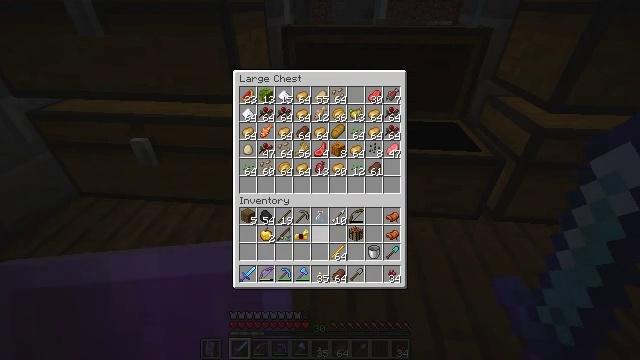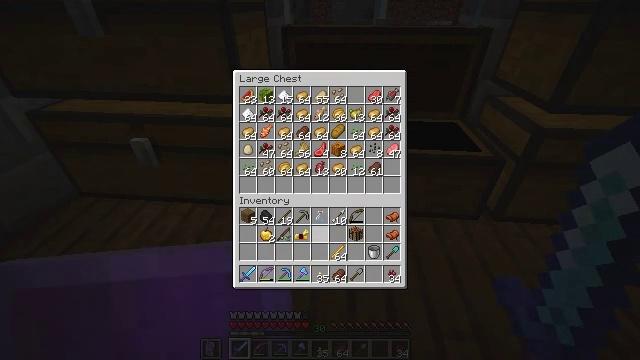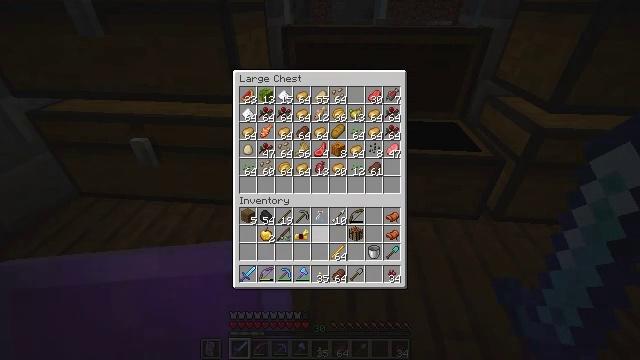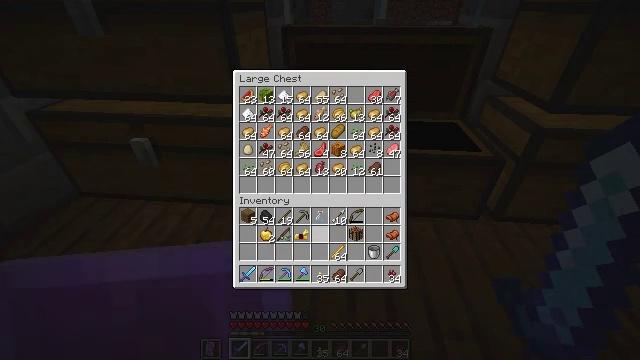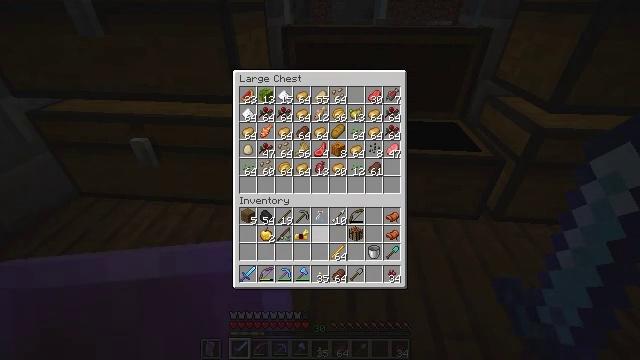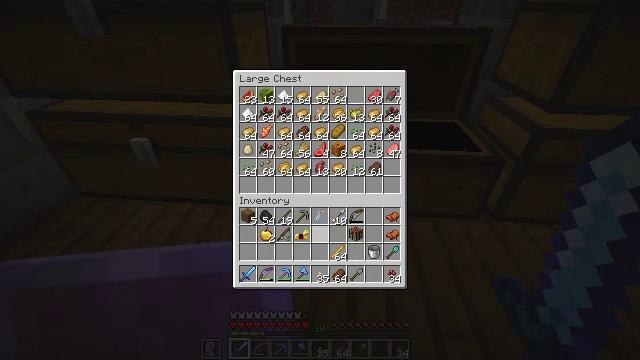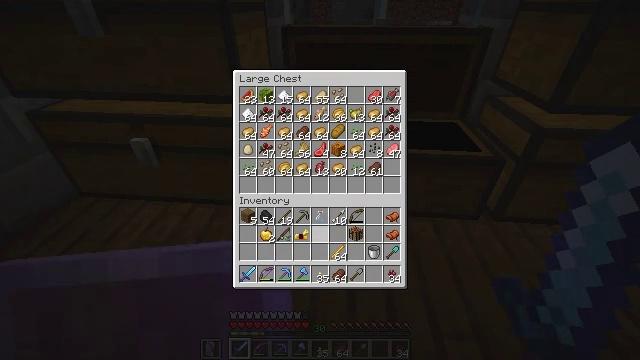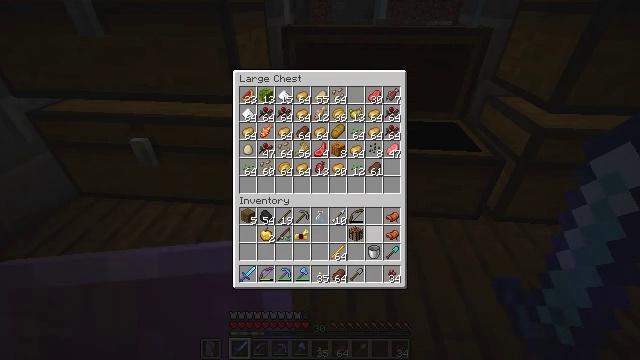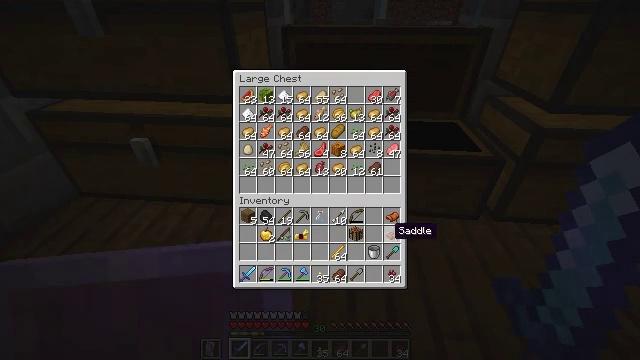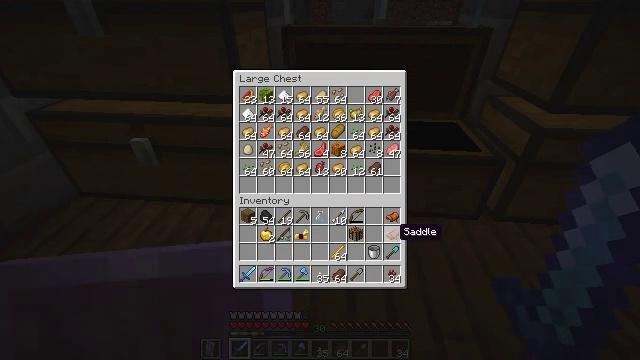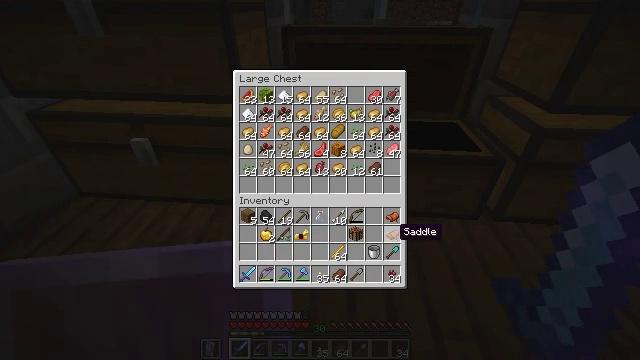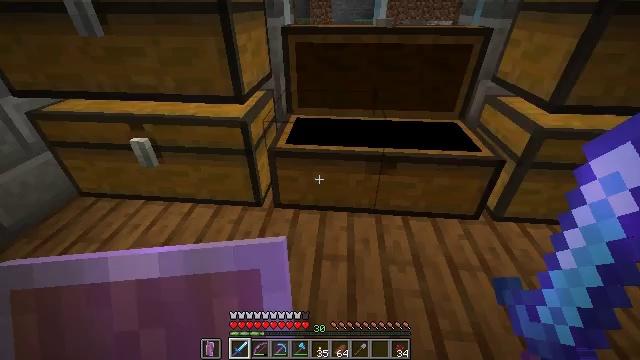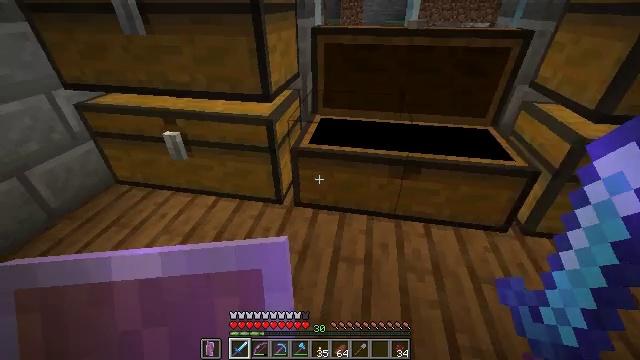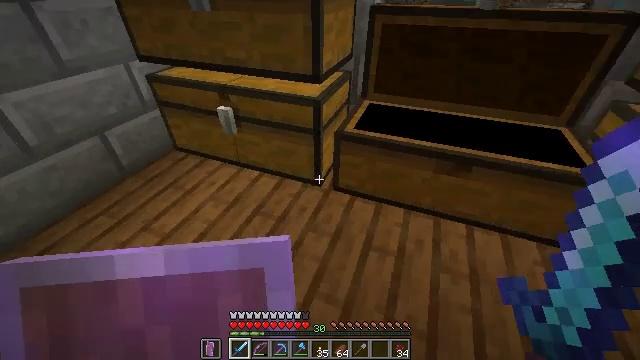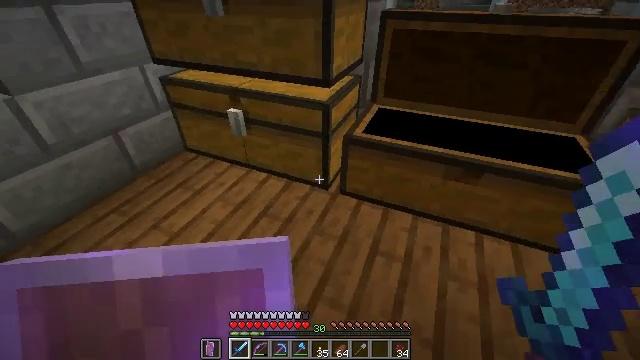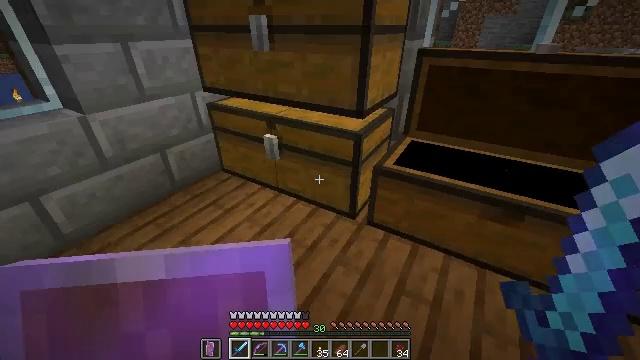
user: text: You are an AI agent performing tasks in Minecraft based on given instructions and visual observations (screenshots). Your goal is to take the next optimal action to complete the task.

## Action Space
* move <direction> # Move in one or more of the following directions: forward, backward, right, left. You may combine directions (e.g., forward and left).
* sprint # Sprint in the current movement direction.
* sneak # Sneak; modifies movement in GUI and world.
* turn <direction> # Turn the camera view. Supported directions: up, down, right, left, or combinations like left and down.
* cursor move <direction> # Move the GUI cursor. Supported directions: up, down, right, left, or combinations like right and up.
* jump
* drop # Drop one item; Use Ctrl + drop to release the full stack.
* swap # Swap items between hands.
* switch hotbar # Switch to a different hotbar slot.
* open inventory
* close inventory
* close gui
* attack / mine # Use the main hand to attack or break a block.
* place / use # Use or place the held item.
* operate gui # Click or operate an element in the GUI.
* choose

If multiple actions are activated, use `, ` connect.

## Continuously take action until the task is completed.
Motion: motion action
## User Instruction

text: Open the crafting menu and craft a brewing stand.
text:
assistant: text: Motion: no_op
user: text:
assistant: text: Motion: no_op
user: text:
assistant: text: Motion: no_op
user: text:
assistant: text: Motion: no_op
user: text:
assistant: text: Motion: no_op
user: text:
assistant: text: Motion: cursor move right
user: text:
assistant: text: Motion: cursor move right
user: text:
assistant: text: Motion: cursor move right
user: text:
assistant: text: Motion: no_op
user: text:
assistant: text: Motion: no_op
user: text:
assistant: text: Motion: no_op
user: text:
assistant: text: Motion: turn left, close gui
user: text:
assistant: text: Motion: turn left and down
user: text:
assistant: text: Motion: turn left
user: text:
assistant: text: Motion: turn left and up
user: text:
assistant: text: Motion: turn up, use / place
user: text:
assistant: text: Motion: use / place
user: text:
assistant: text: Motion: no_op
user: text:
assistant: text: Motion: no_op
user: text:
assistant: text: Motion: no_op
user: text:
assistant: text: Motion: open gui
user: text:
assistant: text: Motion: no_op
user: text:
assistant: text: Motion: no_op
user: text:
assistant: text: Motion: no_op
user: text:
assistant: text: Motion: sneak
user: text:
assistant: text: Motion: sneak
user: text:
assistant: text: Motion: sneak
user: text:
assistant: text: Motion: sneak
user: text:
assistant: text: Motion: no_op
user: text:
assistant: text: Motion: close gui